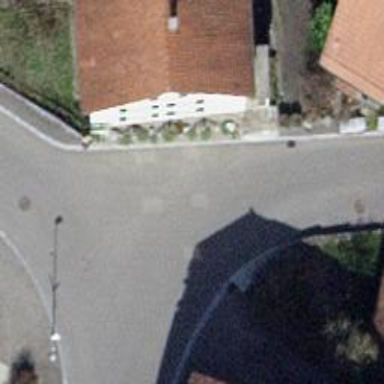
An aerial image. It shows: Residential road with asphalt surface and no sidewalks.